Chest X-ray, AP view. Patient: 47 years old, sex F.
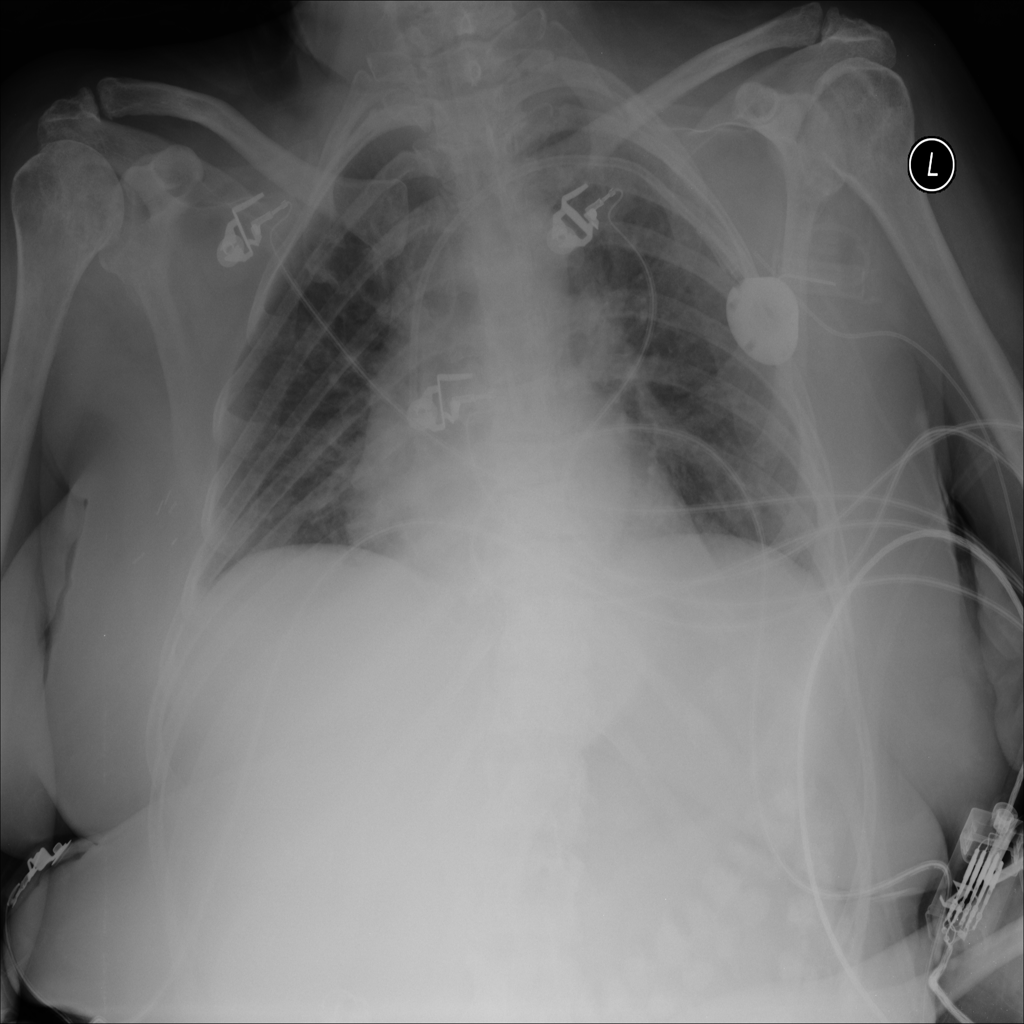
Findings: No Finding